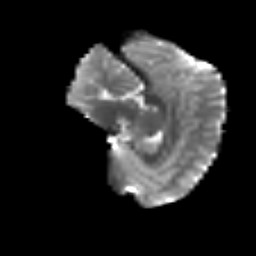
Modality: T2w
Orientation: sagittal
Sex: male
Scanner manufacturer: siemens
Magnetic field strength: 3 T
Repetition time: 5 s
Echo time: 0.071 s